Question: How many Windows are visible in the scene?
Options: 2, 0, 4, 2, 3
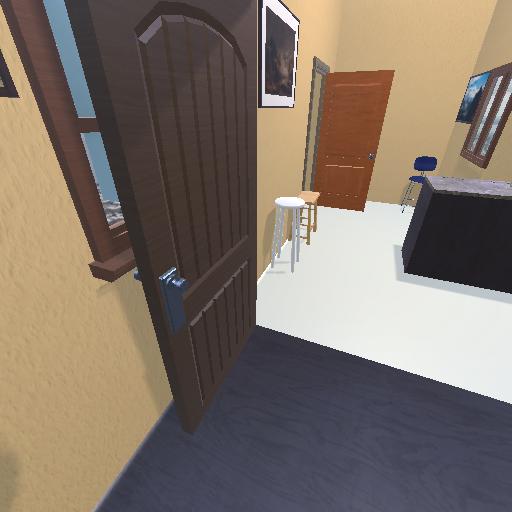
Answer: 2